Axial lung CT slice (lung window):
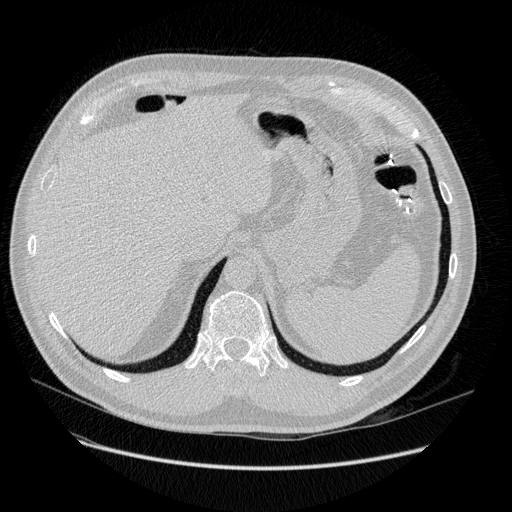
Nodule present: no